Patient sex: M
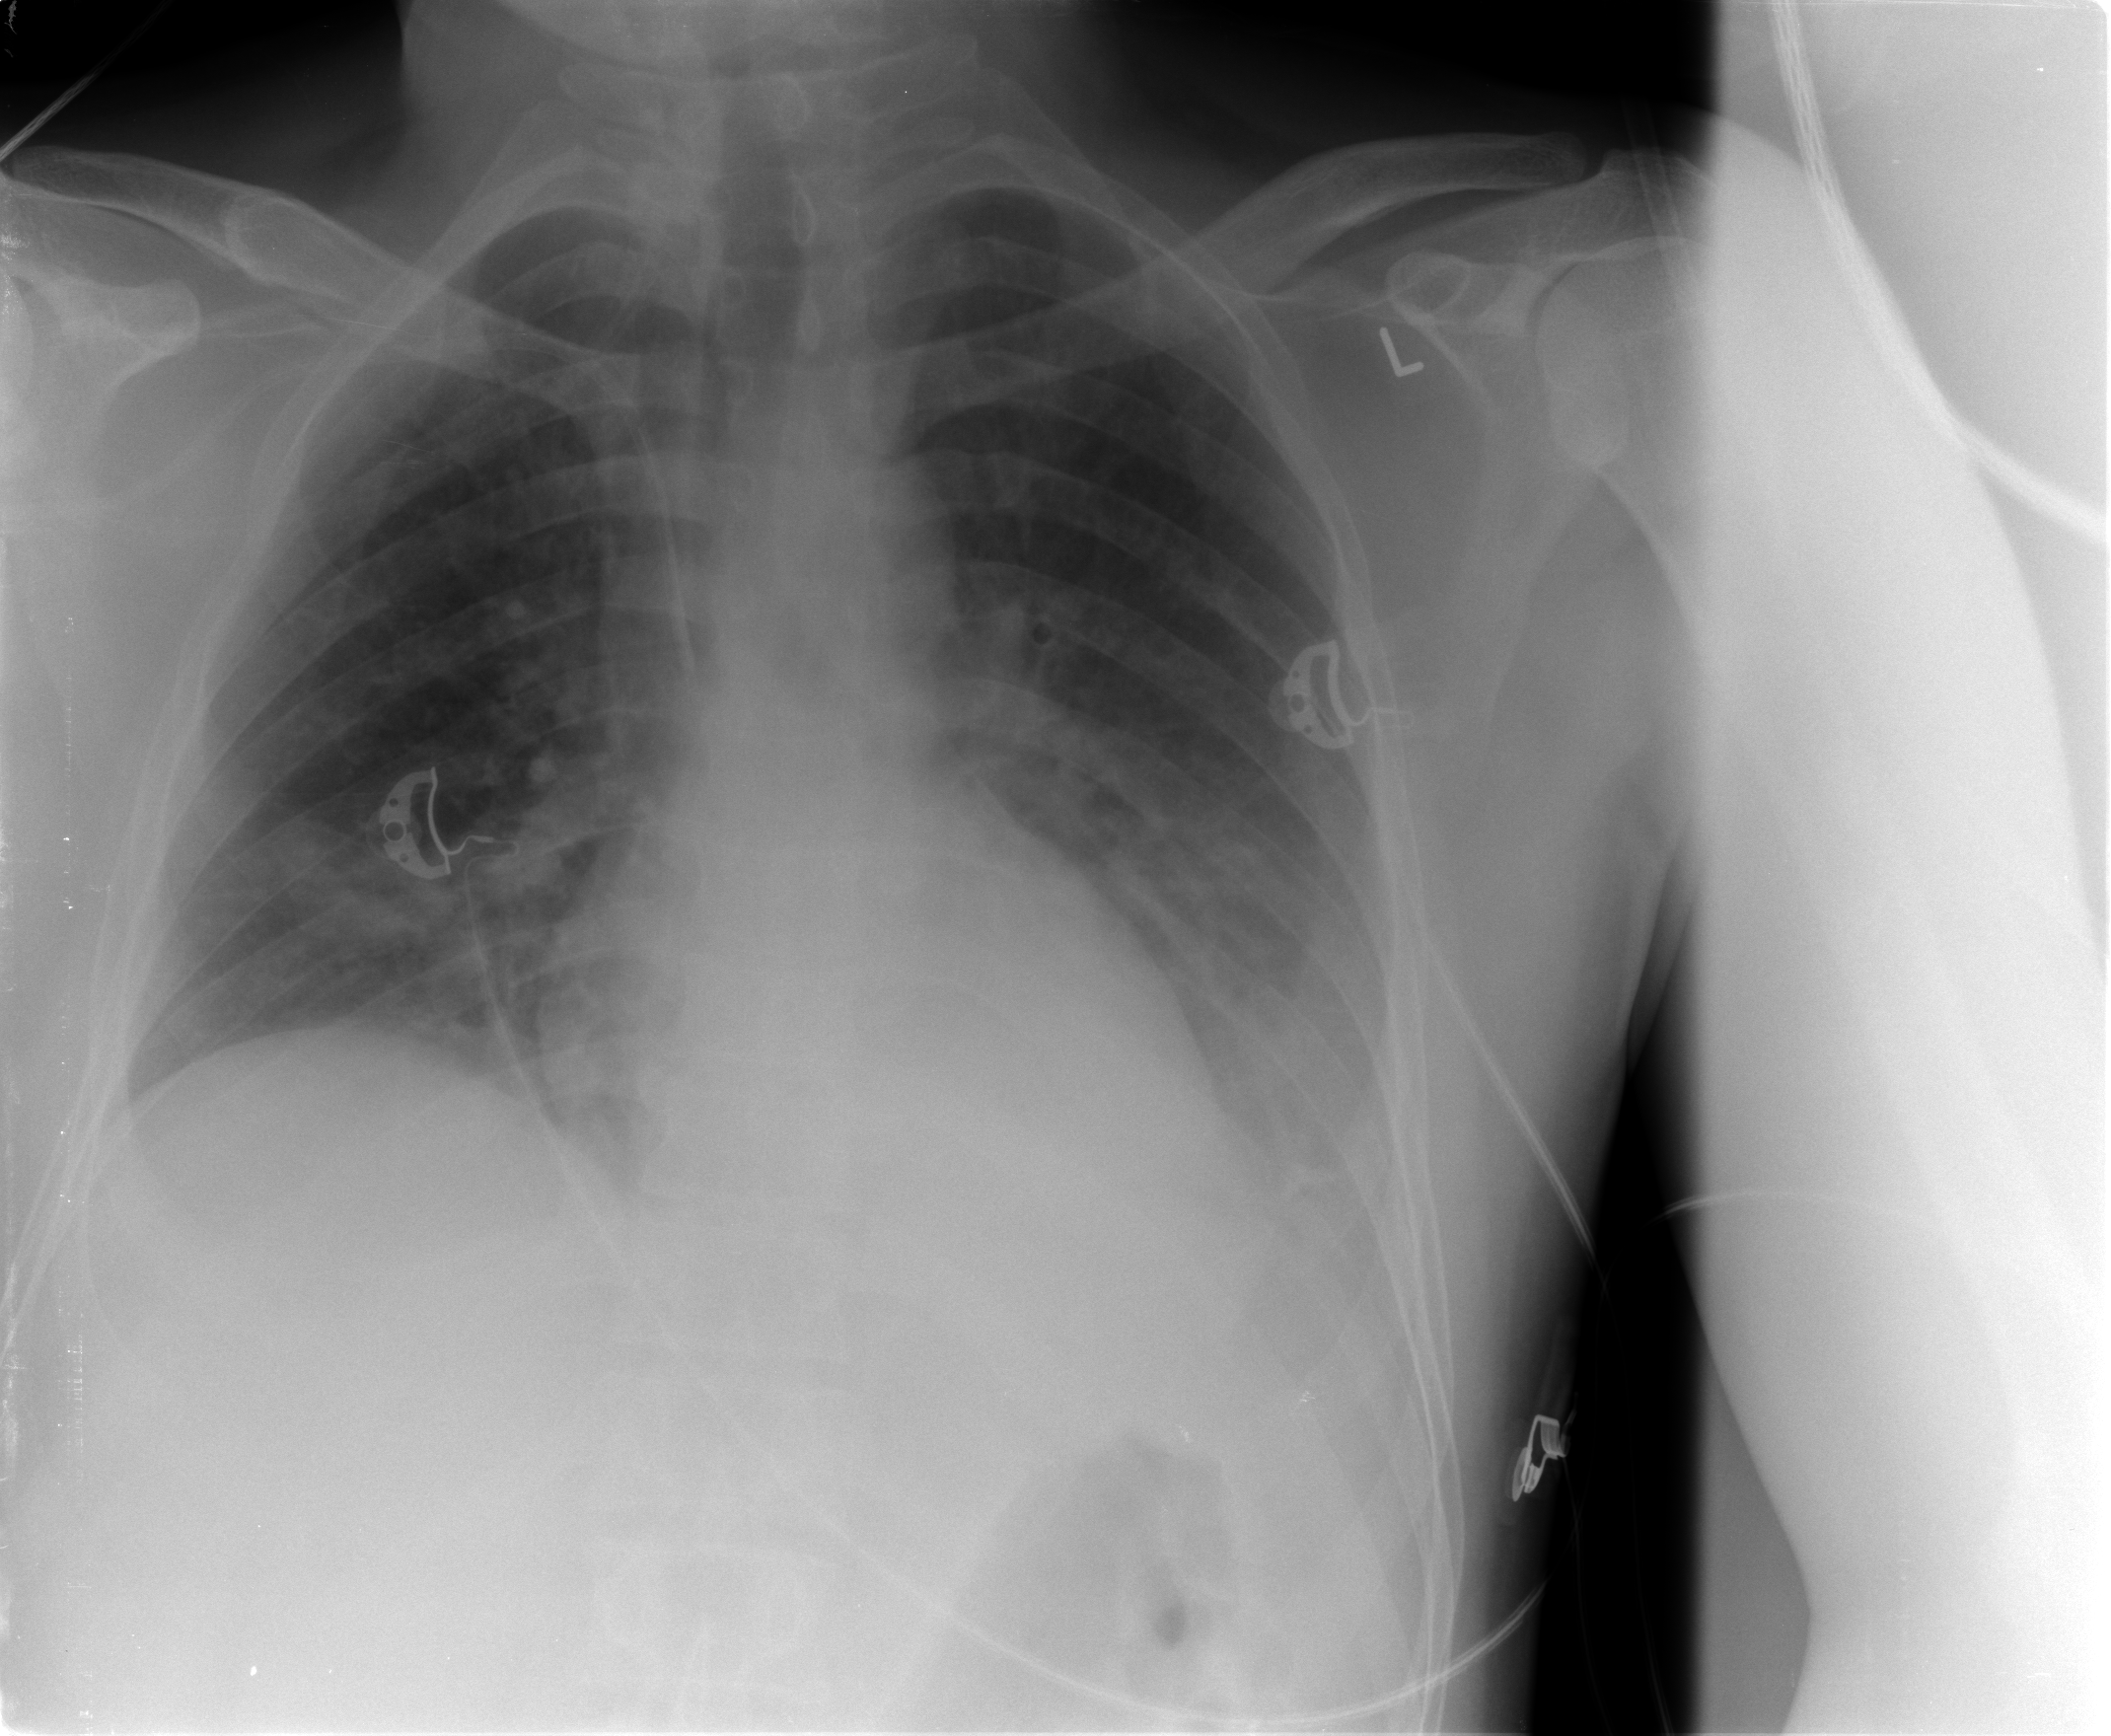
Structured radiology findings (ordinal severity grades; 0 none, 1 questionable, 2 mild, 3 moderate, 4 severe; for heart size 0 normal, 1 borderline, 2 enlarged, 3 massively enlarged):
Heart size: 0
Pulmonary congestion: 2
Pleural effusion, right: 1
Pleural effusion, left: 2
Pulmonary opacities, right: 2
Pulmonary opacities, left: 3
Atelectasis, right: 2
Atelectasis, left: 2